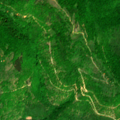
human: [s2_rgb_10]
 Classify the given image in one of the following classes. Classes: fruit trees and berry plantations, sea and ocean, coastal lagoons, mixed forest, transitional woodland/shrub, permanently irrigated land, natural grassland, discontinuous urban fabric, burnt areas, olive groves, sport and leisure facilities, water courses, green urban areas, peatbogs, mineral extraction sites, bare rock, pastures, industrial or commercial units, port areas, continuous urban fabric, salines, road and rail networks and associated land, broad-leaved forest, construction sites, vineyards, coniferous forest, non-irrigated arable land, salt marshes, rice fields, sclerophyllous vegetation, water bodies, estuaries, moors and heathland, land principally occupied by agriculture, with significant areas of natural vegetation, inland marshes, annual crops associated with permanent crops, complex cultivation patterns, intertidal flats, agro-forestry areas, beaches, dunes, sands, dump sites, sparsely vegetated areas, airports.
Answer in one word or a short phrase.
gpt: broad-leaved forest, transitional woodland/shrub